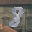
Label: 8